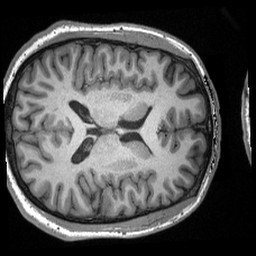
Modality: T1w
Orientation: axial
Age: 20
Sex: male